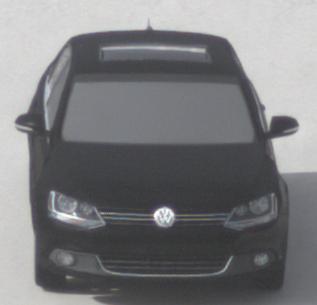
Make: VW
Model: Jetta 1.2 TSI
Detailed model: Jetta (IV)
Model produced from: 2011/01
Model produced until: 2014/08
Doors: 4
Color: black
Road condition: dry road
Daytime: morning or afternoon
Contrast: low contrast